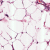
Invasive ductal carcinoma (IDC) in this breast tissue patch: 0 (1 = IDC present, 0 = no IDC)